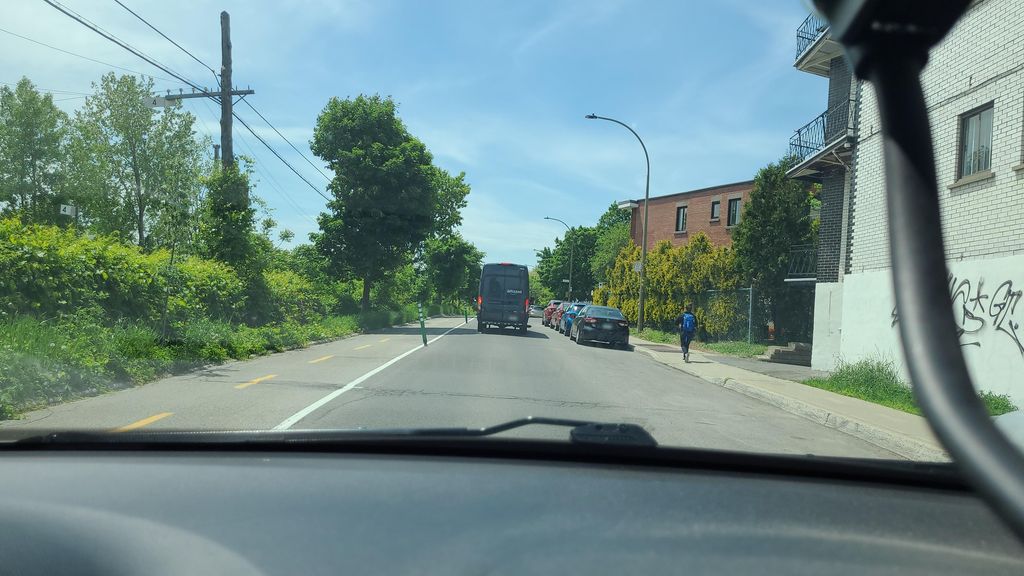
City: montreal